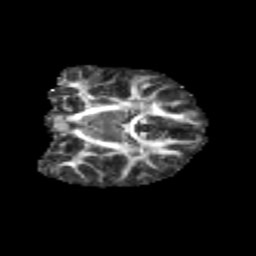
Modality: FA
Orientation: coronal
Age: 9
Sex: female
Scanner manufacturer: siemens
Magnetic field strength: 3 T
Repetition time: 3.8 s
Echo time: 0.07 s